Aerial crown-view tile of a tropical tree (Barro Colorado Island, Panama), acquired 20240813:
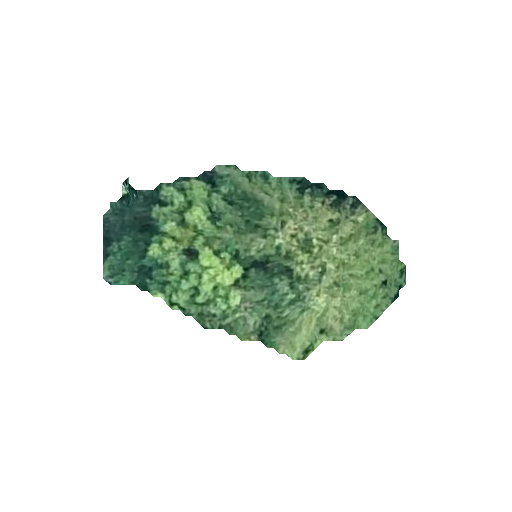
Species: Quararibea stenophylla
GBIF accepted scientific name: Quararibea stenophylla
Crown area: 60.677 m²